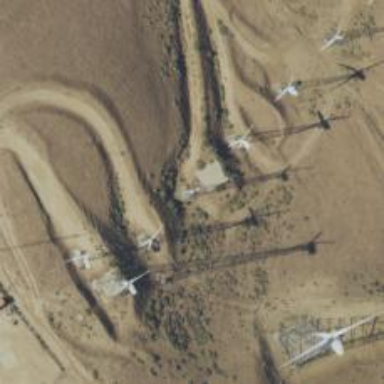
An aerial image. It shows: Wind power generator utilizing wind turbines.